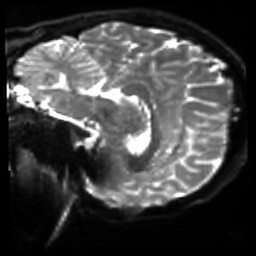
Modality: sbref
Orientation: sagittal
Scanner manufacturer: siemens
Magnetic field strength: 3 T
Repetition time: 4 s
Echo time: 0.0594 s